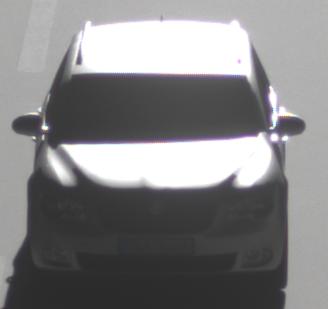
Make: Skoda
Model: Superb Combi 1.4 TSI
Detailed model: Superb (II) Combi
Model produced from: 2010/01
Model produced until: 2011/10
Doors: 5
Color: white
Road condition: dry road
Daytime: morning or afternoon
Contrast: high contrast